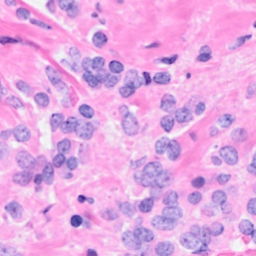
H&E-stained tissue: Breast